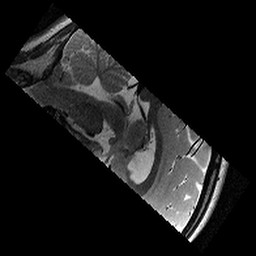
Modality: T2w
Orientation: sagittal
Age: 11
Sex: female
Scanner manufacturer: siemens
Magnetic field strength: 3 T
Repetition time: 9.23 s
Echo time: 0.067 s